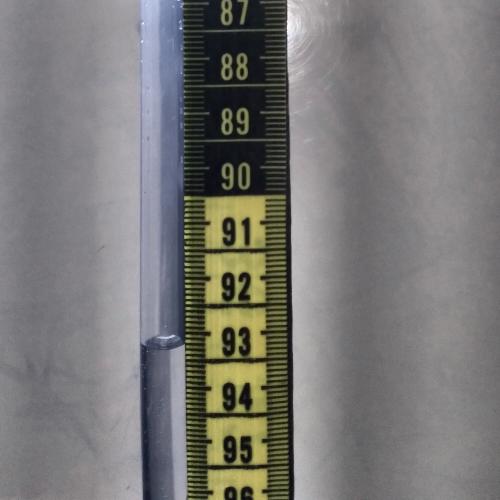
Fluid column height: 93.2 cm